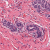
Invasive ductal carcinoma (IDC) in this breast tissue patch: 0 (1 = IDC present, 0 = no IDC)